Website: crate-barrel
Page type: newsletter-management
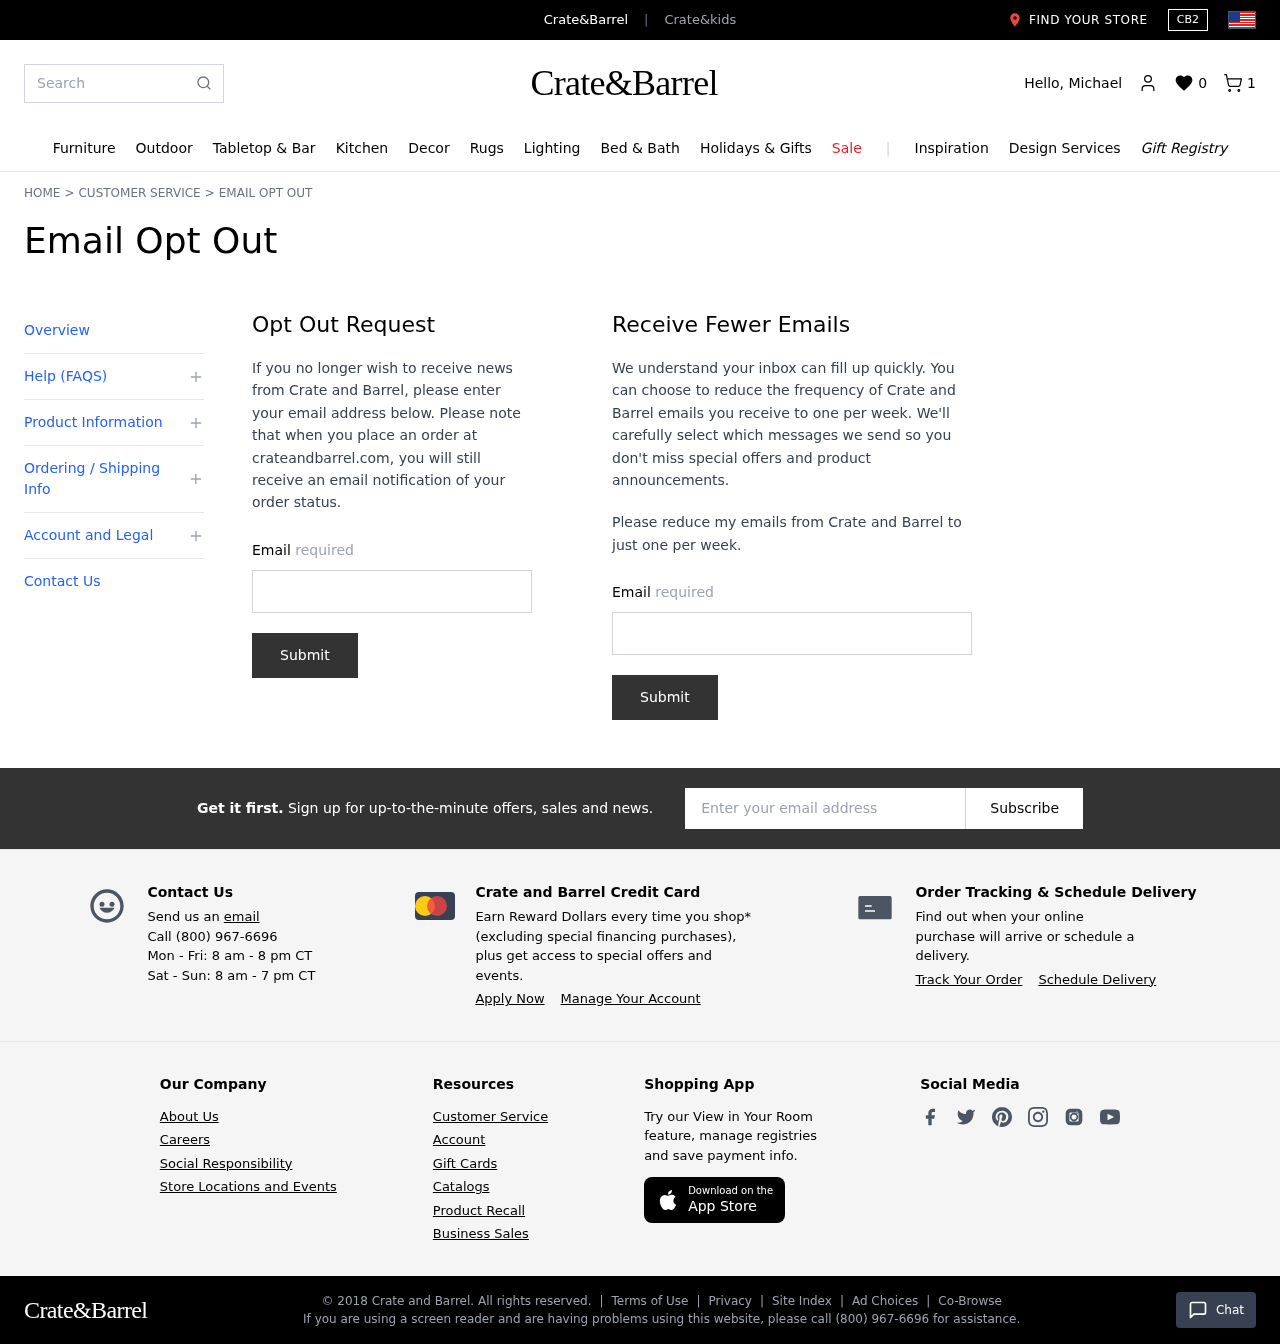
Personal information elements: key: PII_EMAIL
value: mparker@hotmail.com
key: PII_EMAIL2
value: mparker@hotmail.com
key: PII_EMAIL3
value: mparker@hotmail.com
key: PII_FIRSTNAME
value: Michael
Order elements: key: ORDER_NUM_ITEMS
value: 1
Search elements: key: HEADER_SEARCH
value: Search
Other elements: key: WISHLIST_COUNT
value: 0